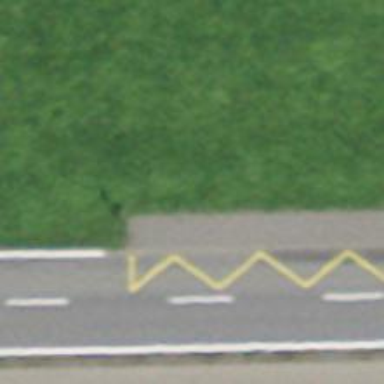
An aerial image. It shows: Platform for public transport on the road.